Question: I've got a small problem with the way my app looks. I don't want to see that shift at the top of the screen. While creating this scene in IB there isn't one, but it appears when I launch the app. I would be really grateful if anyone could help my to solve this issue.

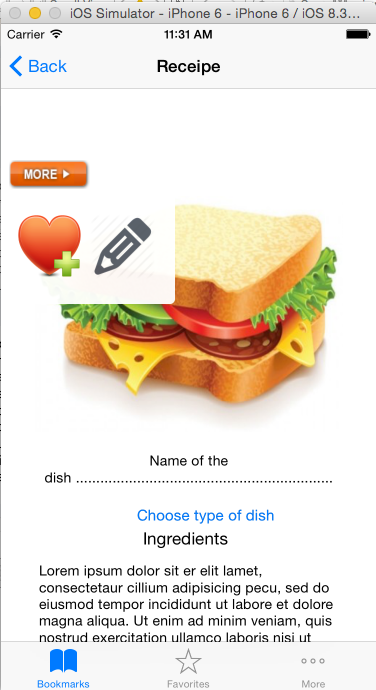
Answer: You can fix this as follows:
1. In your storyboard, select the view controller that is giving the issue (You can use the yellow icon on top of view controller to select it).
2. Click on the attribute inspector
3. Uncheck the 'Adjust Scroll View Insets'